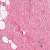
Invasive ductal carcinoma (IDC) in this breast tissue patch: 0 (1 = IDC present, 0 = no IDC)